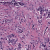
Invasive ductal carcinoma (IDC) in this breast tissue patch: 1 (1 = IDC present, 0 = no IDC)